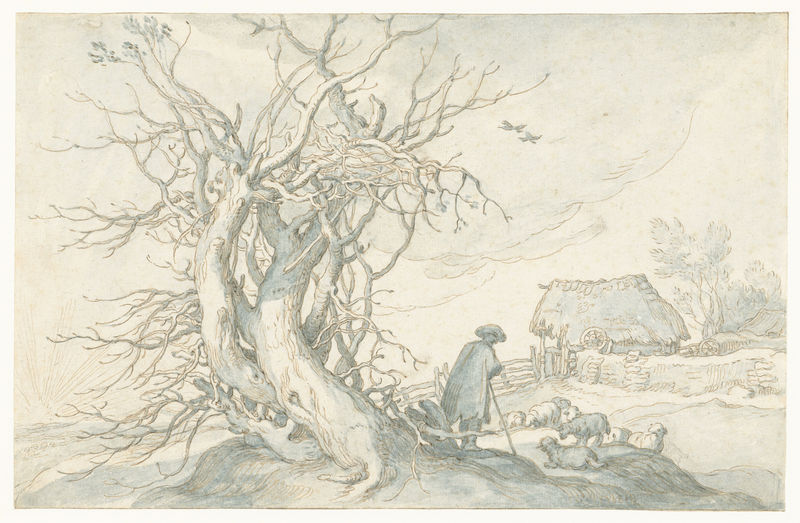
Titel: Herder met schapen bij een dode boom
Künstler: Abraham Bloemaert
Standort: Amsterdam
Institution: Rijksmuseum
Schlagwörter: mort, arbre, ferme, berger, tempete, mouton, arbre mort